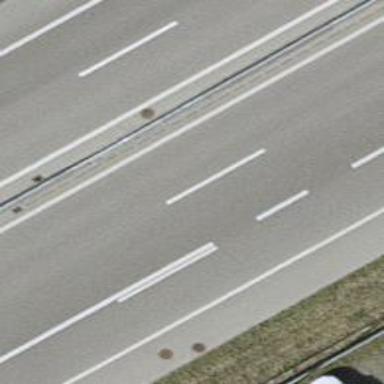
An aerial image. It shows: Motorway.